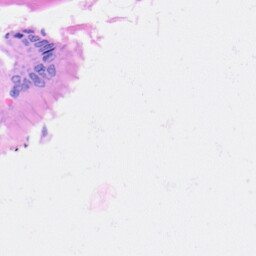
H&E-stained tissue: Heart